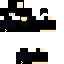
A male human skin with dark skin, wearing brown helmet dressed in a blue hoodie and black pants, featuring a closed mouth.